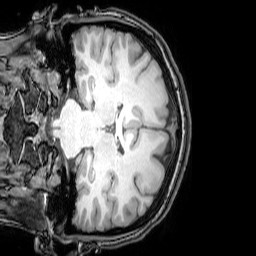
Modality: T1w
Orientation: coronal
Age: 24
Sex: female
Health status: healthy
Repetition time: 0.081 s
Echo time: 0.037 s